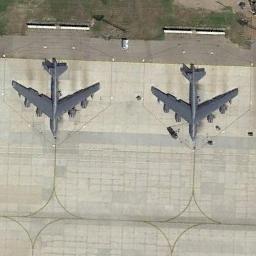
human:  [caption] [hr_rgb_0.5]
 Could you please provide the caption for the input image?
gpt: Two gray planes parked on the airport and the lawn behind them .

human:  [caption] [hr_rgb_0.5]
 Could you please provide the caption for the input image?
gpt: Here are two gray planes, Each with a white fence behind it .

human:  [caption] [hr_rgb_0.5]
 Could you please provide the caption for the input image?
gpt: Two airplanes are parked on the runway beside the grass .

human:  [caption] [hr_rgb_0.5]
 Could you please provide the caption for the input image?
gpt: There are two gray planes of the same size in a clearing .

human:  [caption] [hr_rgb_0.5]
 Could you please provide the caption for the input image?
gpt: Two planes are in the clearing next to the grass .